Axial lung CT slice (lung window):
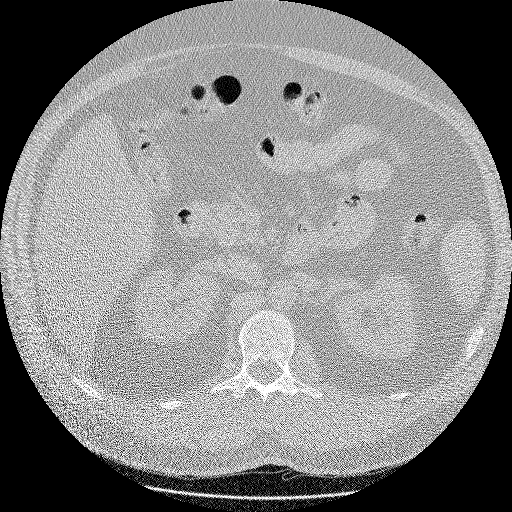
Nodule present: no